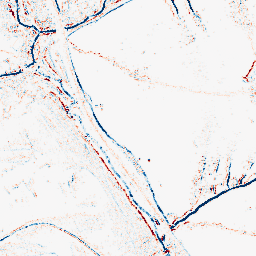
Category: morphological
Decomposition family: morphological_square
Decomposition parameters: operation: average
size: 3
Upsampling method: cubic_catmull_rom
Upsampling parameters: scale: 2
Upsampling scale: 2